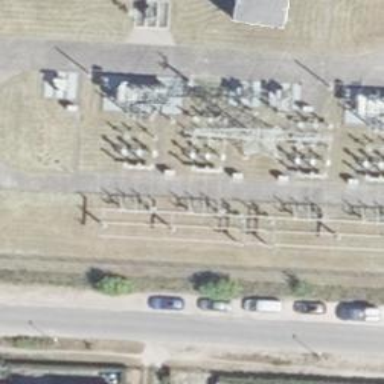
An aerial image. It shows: Power line with three cables.